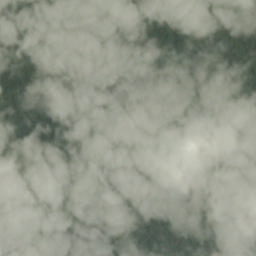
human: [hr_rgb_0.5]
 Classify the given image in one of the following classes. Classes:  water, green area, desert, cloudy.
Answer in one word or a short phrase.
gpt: cloudy